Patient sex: F
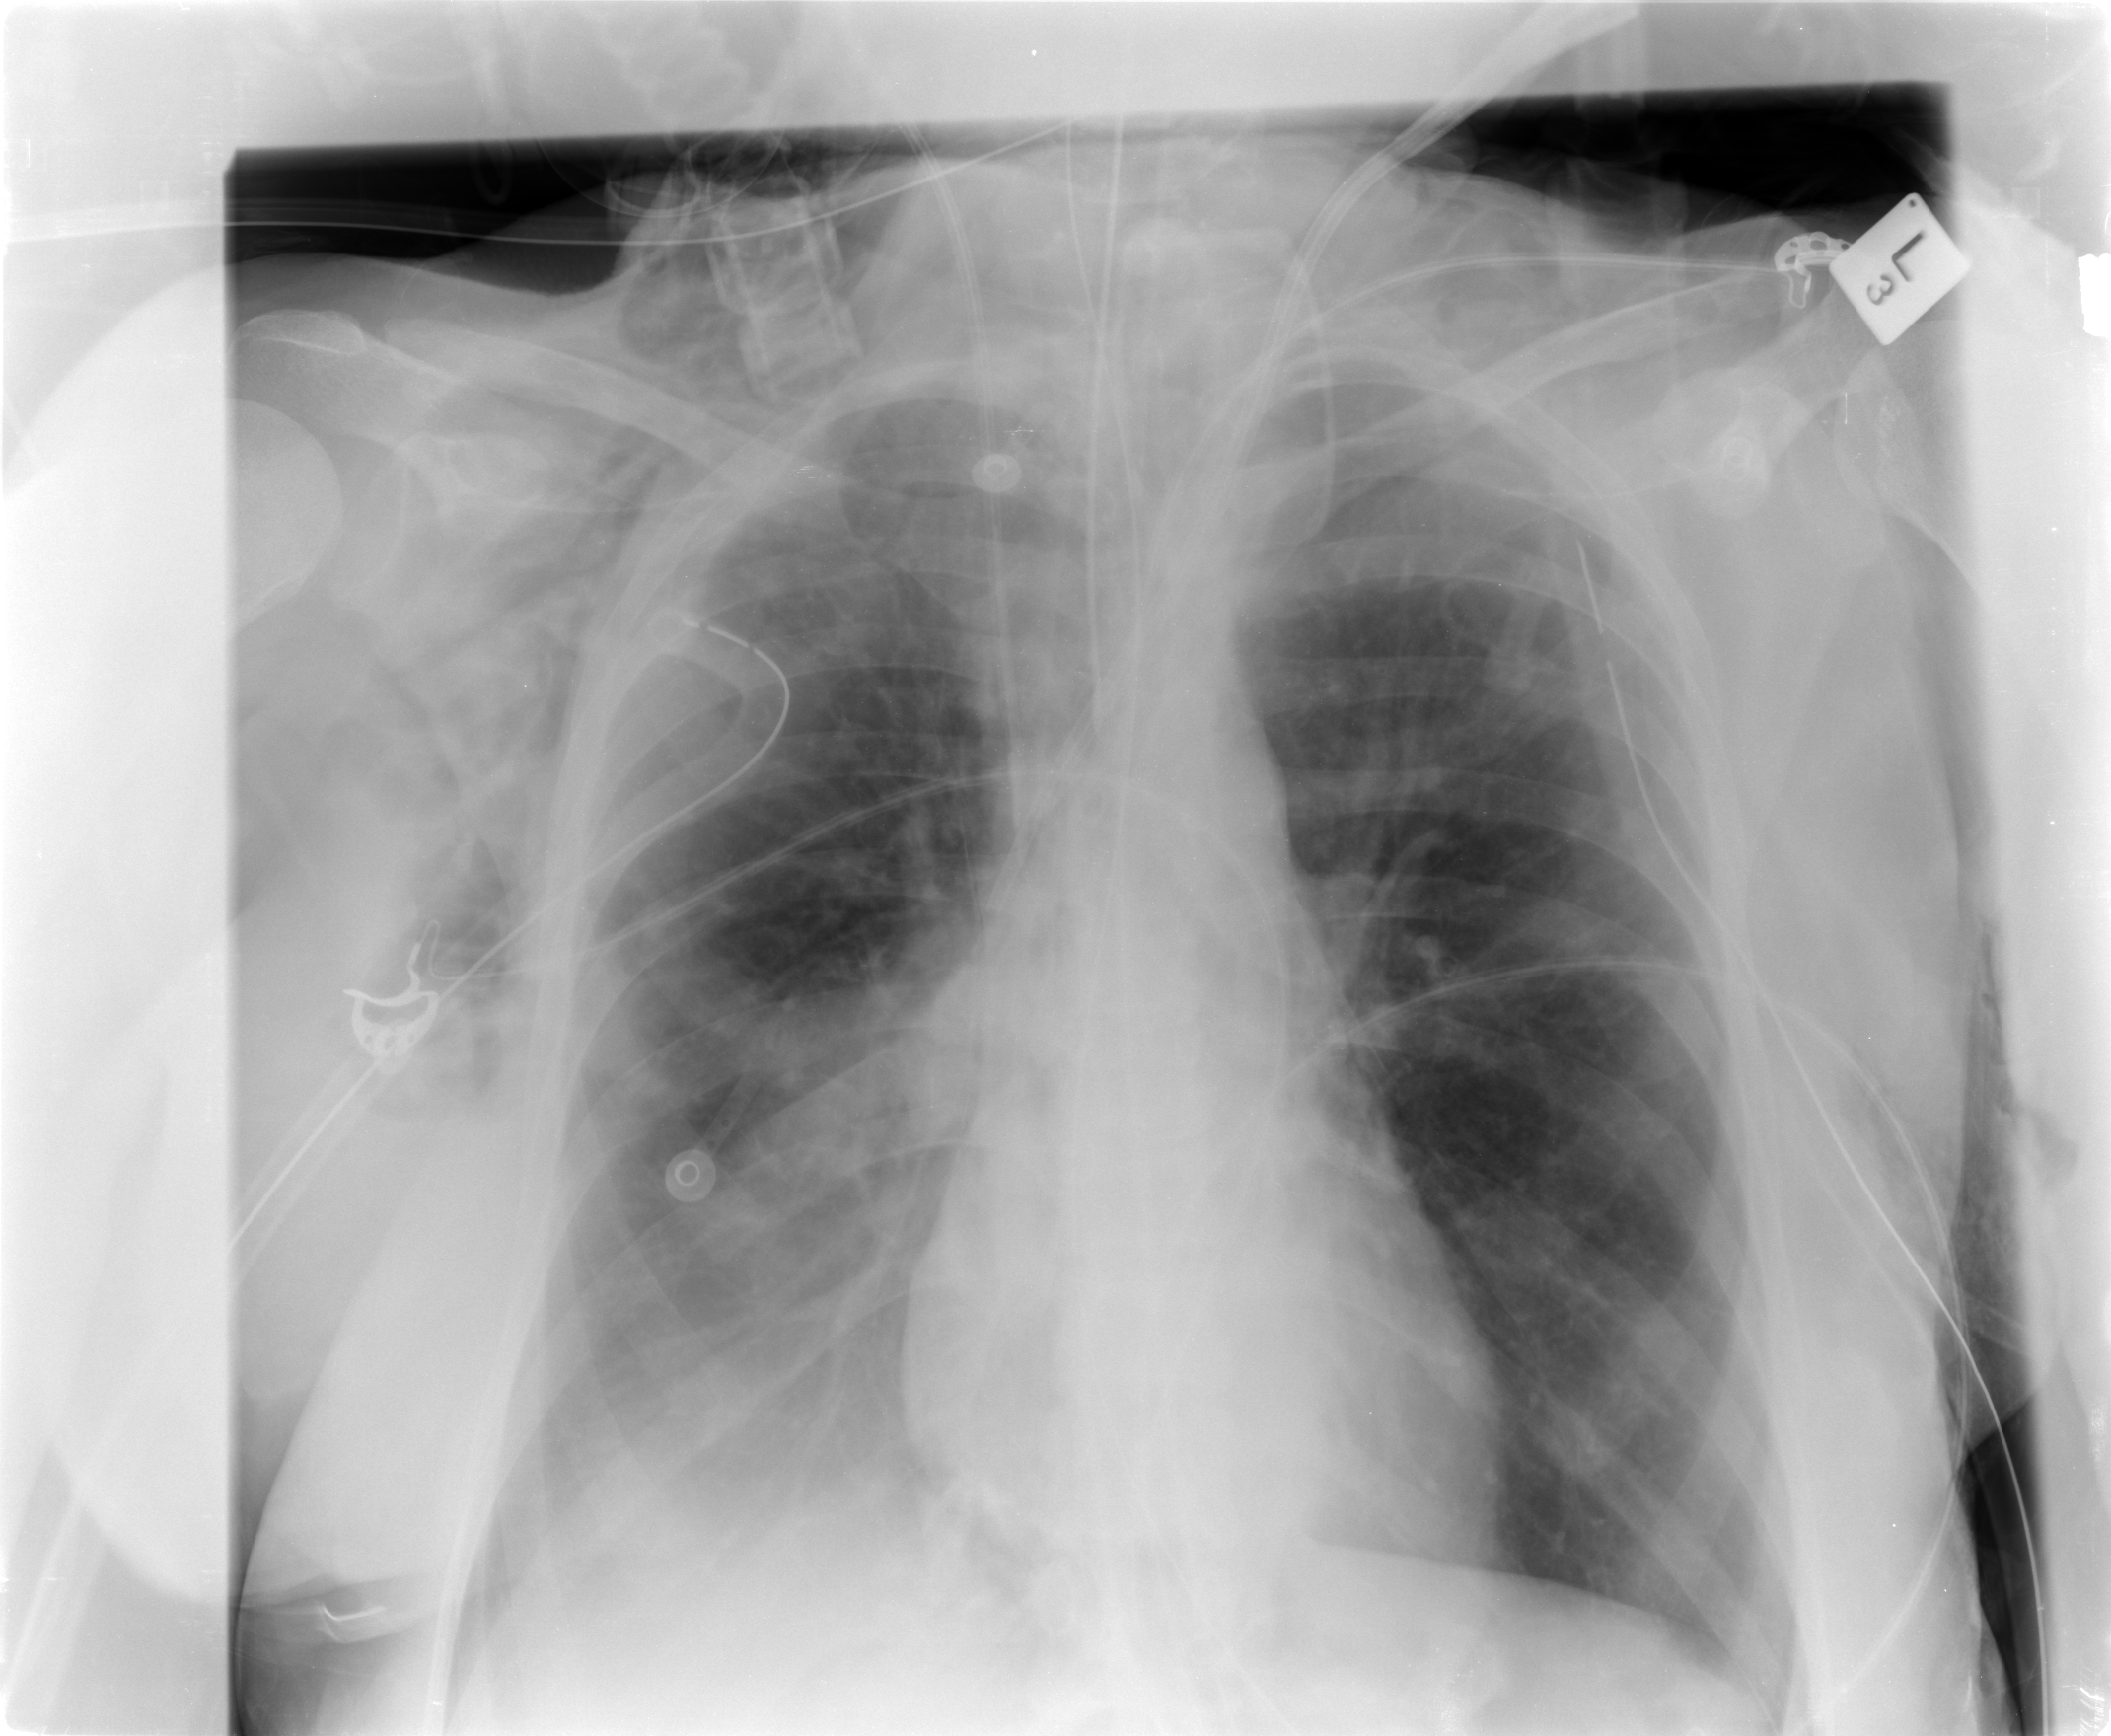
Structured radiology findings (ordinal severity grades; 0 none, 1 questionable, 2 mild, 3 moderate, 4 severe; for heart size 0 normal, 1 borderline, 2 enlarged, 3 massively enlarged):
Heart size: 0
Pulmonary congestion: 2
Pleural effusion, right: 3
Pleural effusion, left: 0
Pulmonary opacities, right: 2
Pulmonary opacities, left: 0
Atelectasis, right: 2
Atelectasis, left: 0